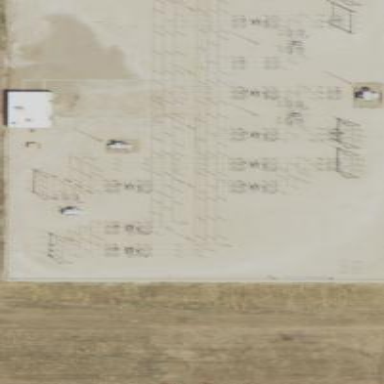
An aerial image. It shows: Outdoor power substation at the transmission level.